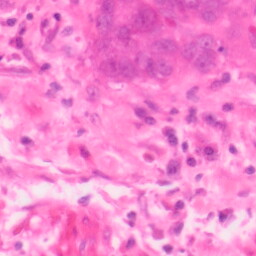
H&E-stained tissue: Colon